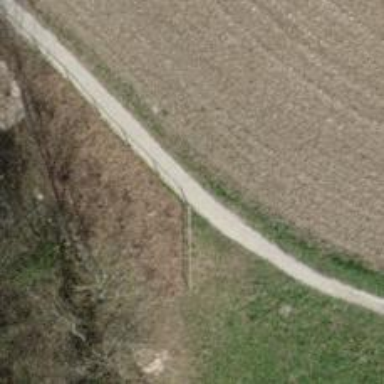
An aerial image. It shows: Footway with surface of fine gravel.